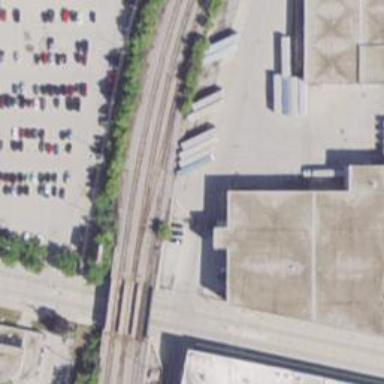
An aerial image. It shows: Rail spur service.